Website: walmart
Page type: cart
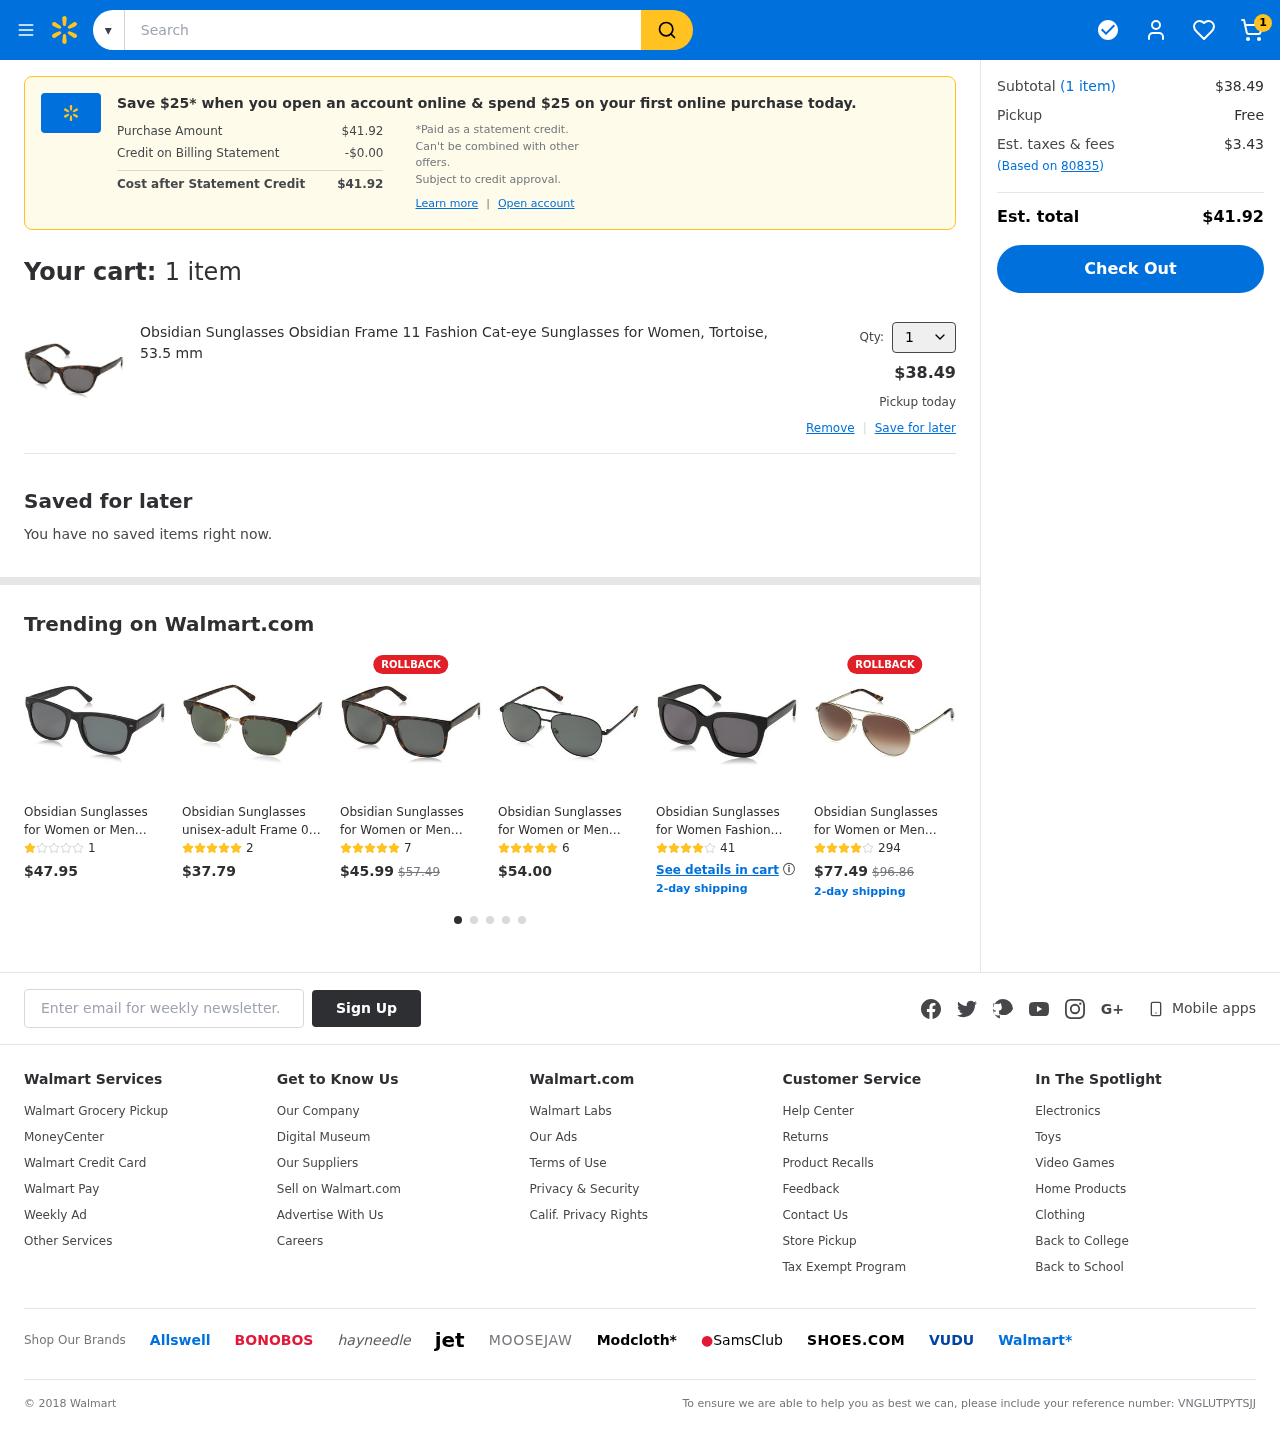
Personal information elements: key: PII_EMAIL
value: ccampbell@yahoo.com
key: PII_POSTCODE
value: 80835
Product elements: key: PRODUCT1_NAME
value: Obsidian Sunglasses Obsidian Frame 11 Fashion Cat-eye Sunglasses for Women, Tortoise, 53.5 mm
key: PRODUCT1_PRICE
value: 38.49
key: PRODUCT1_QUANTITY
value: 1
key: PRODUCT2_NAME
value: Obsidian Sunglasses for Women or Men Polarized Square Frame 04, Matte Black, 54 mm
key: PRODUCT2_NUM_RATINGS
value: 1
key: PRODUCT2_PRICE
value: $47.95
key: PRODUCT3_NAME
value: Obsidian Sunglasses unisex-adult Frame 07 Non-polarized Half Frame Browline Rimless Sunglasses Sungl
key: PRODUCT3_NUM_RATINGS
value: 2
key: PRODUCT3_PRICE
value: $37.79
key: PRODUCT4_NAME
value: Obsidian Sunglasses for Women or Men Polarized Square Oversized Frame 06 , Tortoise, 55 mm
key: PRODUCT4_NUM_RATINGS
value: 7
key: PRODUCT4_PRICE
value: $45.99
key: PRODUCT4_ORIGINAL_PRICE
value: $57.49
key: PRODUCT5_NAME
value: Obsidian Sunglasses for Women or Men Polarized Aviator Frame 01
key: PRODUCT5_NUM_RATINGS
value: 6
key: PRODUCT5_PRICE
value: $54.00
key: PRODUCT6_NAME
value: Obsidian Sunglasses for Women Fashion Oversized Frame 10, Black, 54 mm
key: PRODUCT6_NUM_RATINGS
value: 41
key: PRODUCT7_NAME
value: Obsidian Sunglasses for Women or Men Aviator Frame 01, Gold, 58 mm
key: PRODUCT7_NUM_RATINGS
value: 294
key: PRODUCT7_PRICE
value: $77.49
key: PRODUCT7_ORIGINAL_PRICE
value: $96.86
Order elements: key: ORDER_NUM_ITEMS
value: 1
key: ORDER_TOTAL
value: $41.92
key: ORDER_NUM_ITEMS
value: (1 item)
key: ORDER_NUM_ITEMS
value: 1 item
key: ORDER_SUBTOTAL
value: $38.49
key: ORDER_TAX
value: $3.43
Search elements: key: HEADER_SEARCH
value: Search